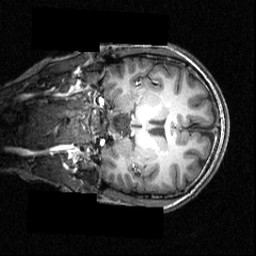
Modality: T1w
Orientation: coronal
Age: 18
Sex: female
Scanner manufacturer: siemens
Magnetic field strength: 3.951 T
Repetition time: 1.5 s
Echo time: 0.00335 s